Field crop: maize
Growth stage: 2
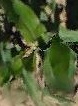
Species: maize